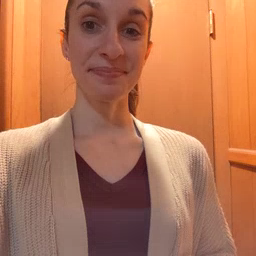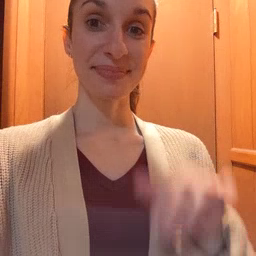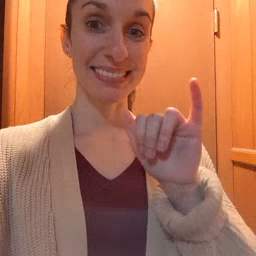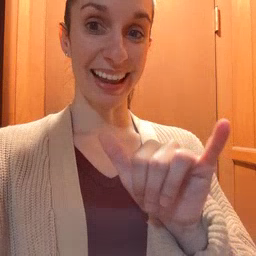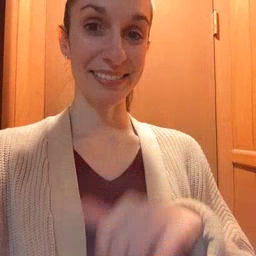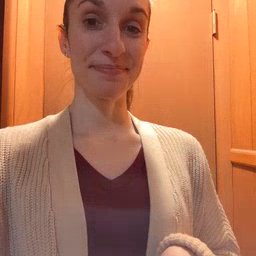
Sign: stay